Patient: sex M, age 81
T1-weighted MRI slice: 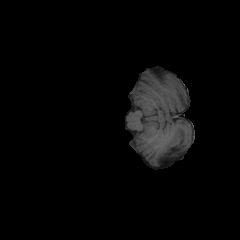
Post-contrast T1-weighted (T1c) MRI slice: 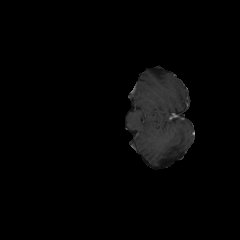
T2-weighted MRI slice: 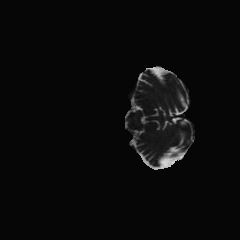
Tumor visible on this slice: no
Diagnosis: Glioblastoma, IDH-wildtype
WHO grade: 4